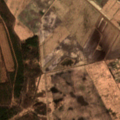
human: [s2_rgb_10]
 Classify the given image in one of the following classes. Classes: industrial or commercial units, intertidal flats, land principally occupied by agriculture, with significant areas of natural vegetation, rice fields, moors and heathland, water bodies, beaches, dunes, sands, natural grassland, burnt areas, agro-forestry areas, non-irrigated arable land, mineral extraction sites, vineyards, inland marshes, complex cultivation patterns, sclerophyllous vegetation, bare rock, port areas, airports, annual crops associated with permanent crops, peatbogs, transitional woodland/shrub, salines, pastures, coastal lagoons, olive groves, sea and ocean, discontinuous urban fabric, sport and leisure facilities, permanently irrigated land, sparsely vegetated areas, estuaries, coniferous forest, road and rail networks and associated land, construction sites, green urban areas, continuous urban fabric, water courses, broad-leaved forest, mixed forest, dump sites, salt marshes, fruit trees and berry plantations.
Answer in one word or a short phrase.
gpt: non-irrigated arable land, complex cultivation patterns, mixed forest, peatbogs